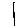
Label: square